Question: What is the reading of this measurement?
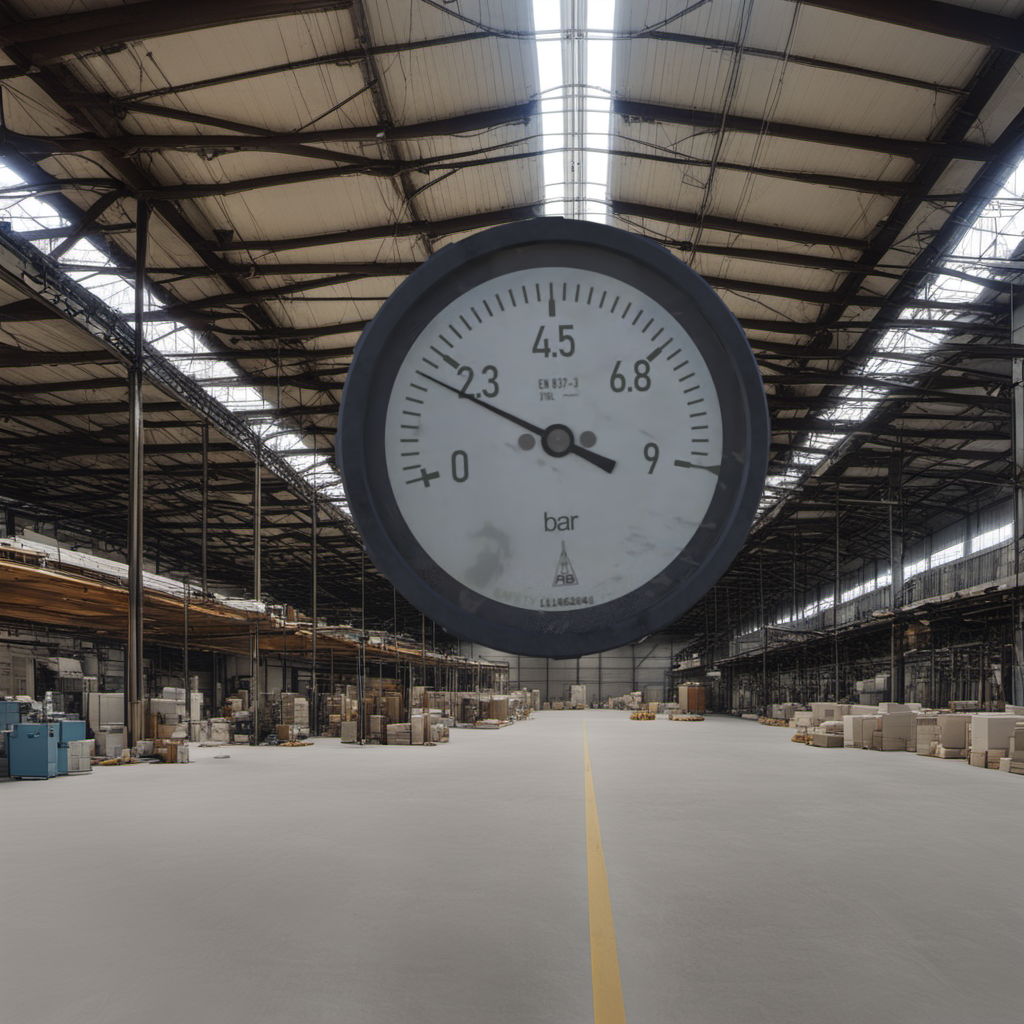
Answer: The result is 1.86
Question: What is the value range of this measurement?
Answer: The range is from 0 to 9
Question: What is the minimum and maximum reading range of the measurement in the image?
Answer: The minimum value is 0 and the maximum value is 9